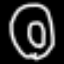
Label: donut